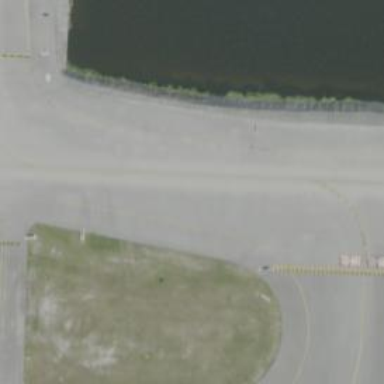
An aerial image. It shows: View of taxiway at the airport.